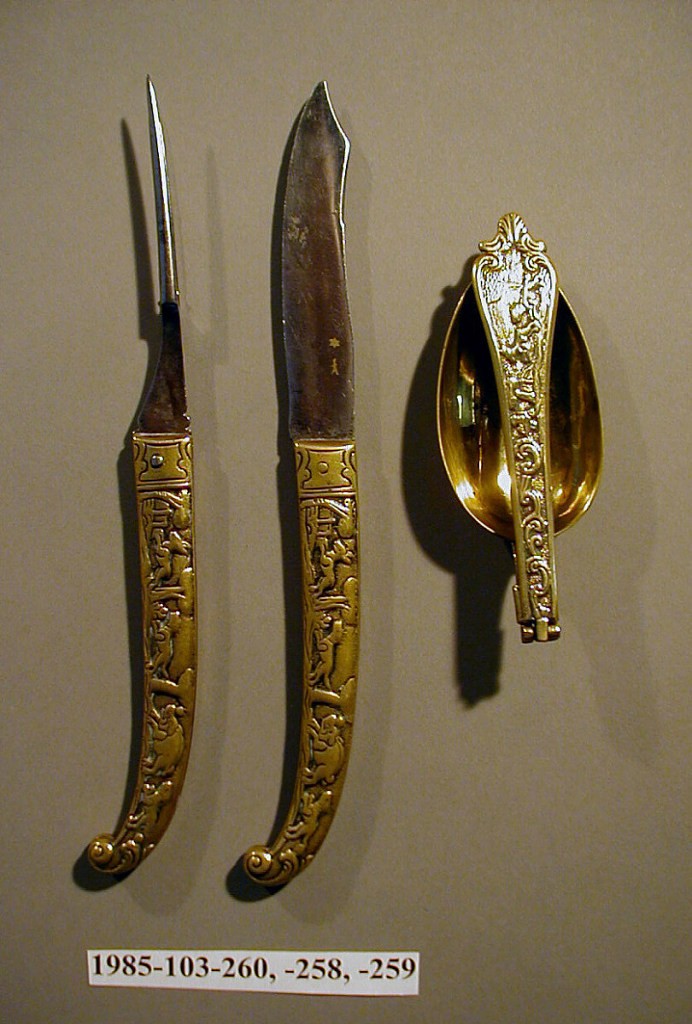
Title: Folding Spoon From Traveling Cutlery Set
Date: ca. 1700–50
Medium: brass
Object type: spoon
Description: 1985-103-258/260: Sabre-shaped blade, pistol-shaped brass handle wit...;     1985-103-258: Sabre-shaped blade, pistol-shaped brass handle wit...;     1985-103-259: Oval-shaped spoon bowl, plain flat neck has small ...;     1985-103-260: Fork has two long tines, slightly bending outwards...